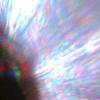
Label: sunburn